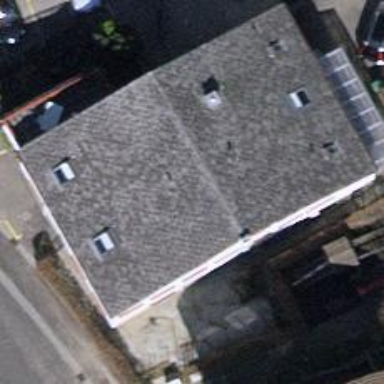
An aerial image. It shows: Restaurant.